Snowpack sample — Buffalo Mountain, Silverthorne, Colorado, USA (1/25/25, 10:11 AM MST)
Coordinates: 39.6222, -106.1139
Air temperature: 22 °F
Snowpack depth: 110 cm
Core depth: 30 cm
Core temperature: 42.8 °F
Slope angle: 12°, slope face: 102°
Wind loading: high
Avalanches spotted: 0
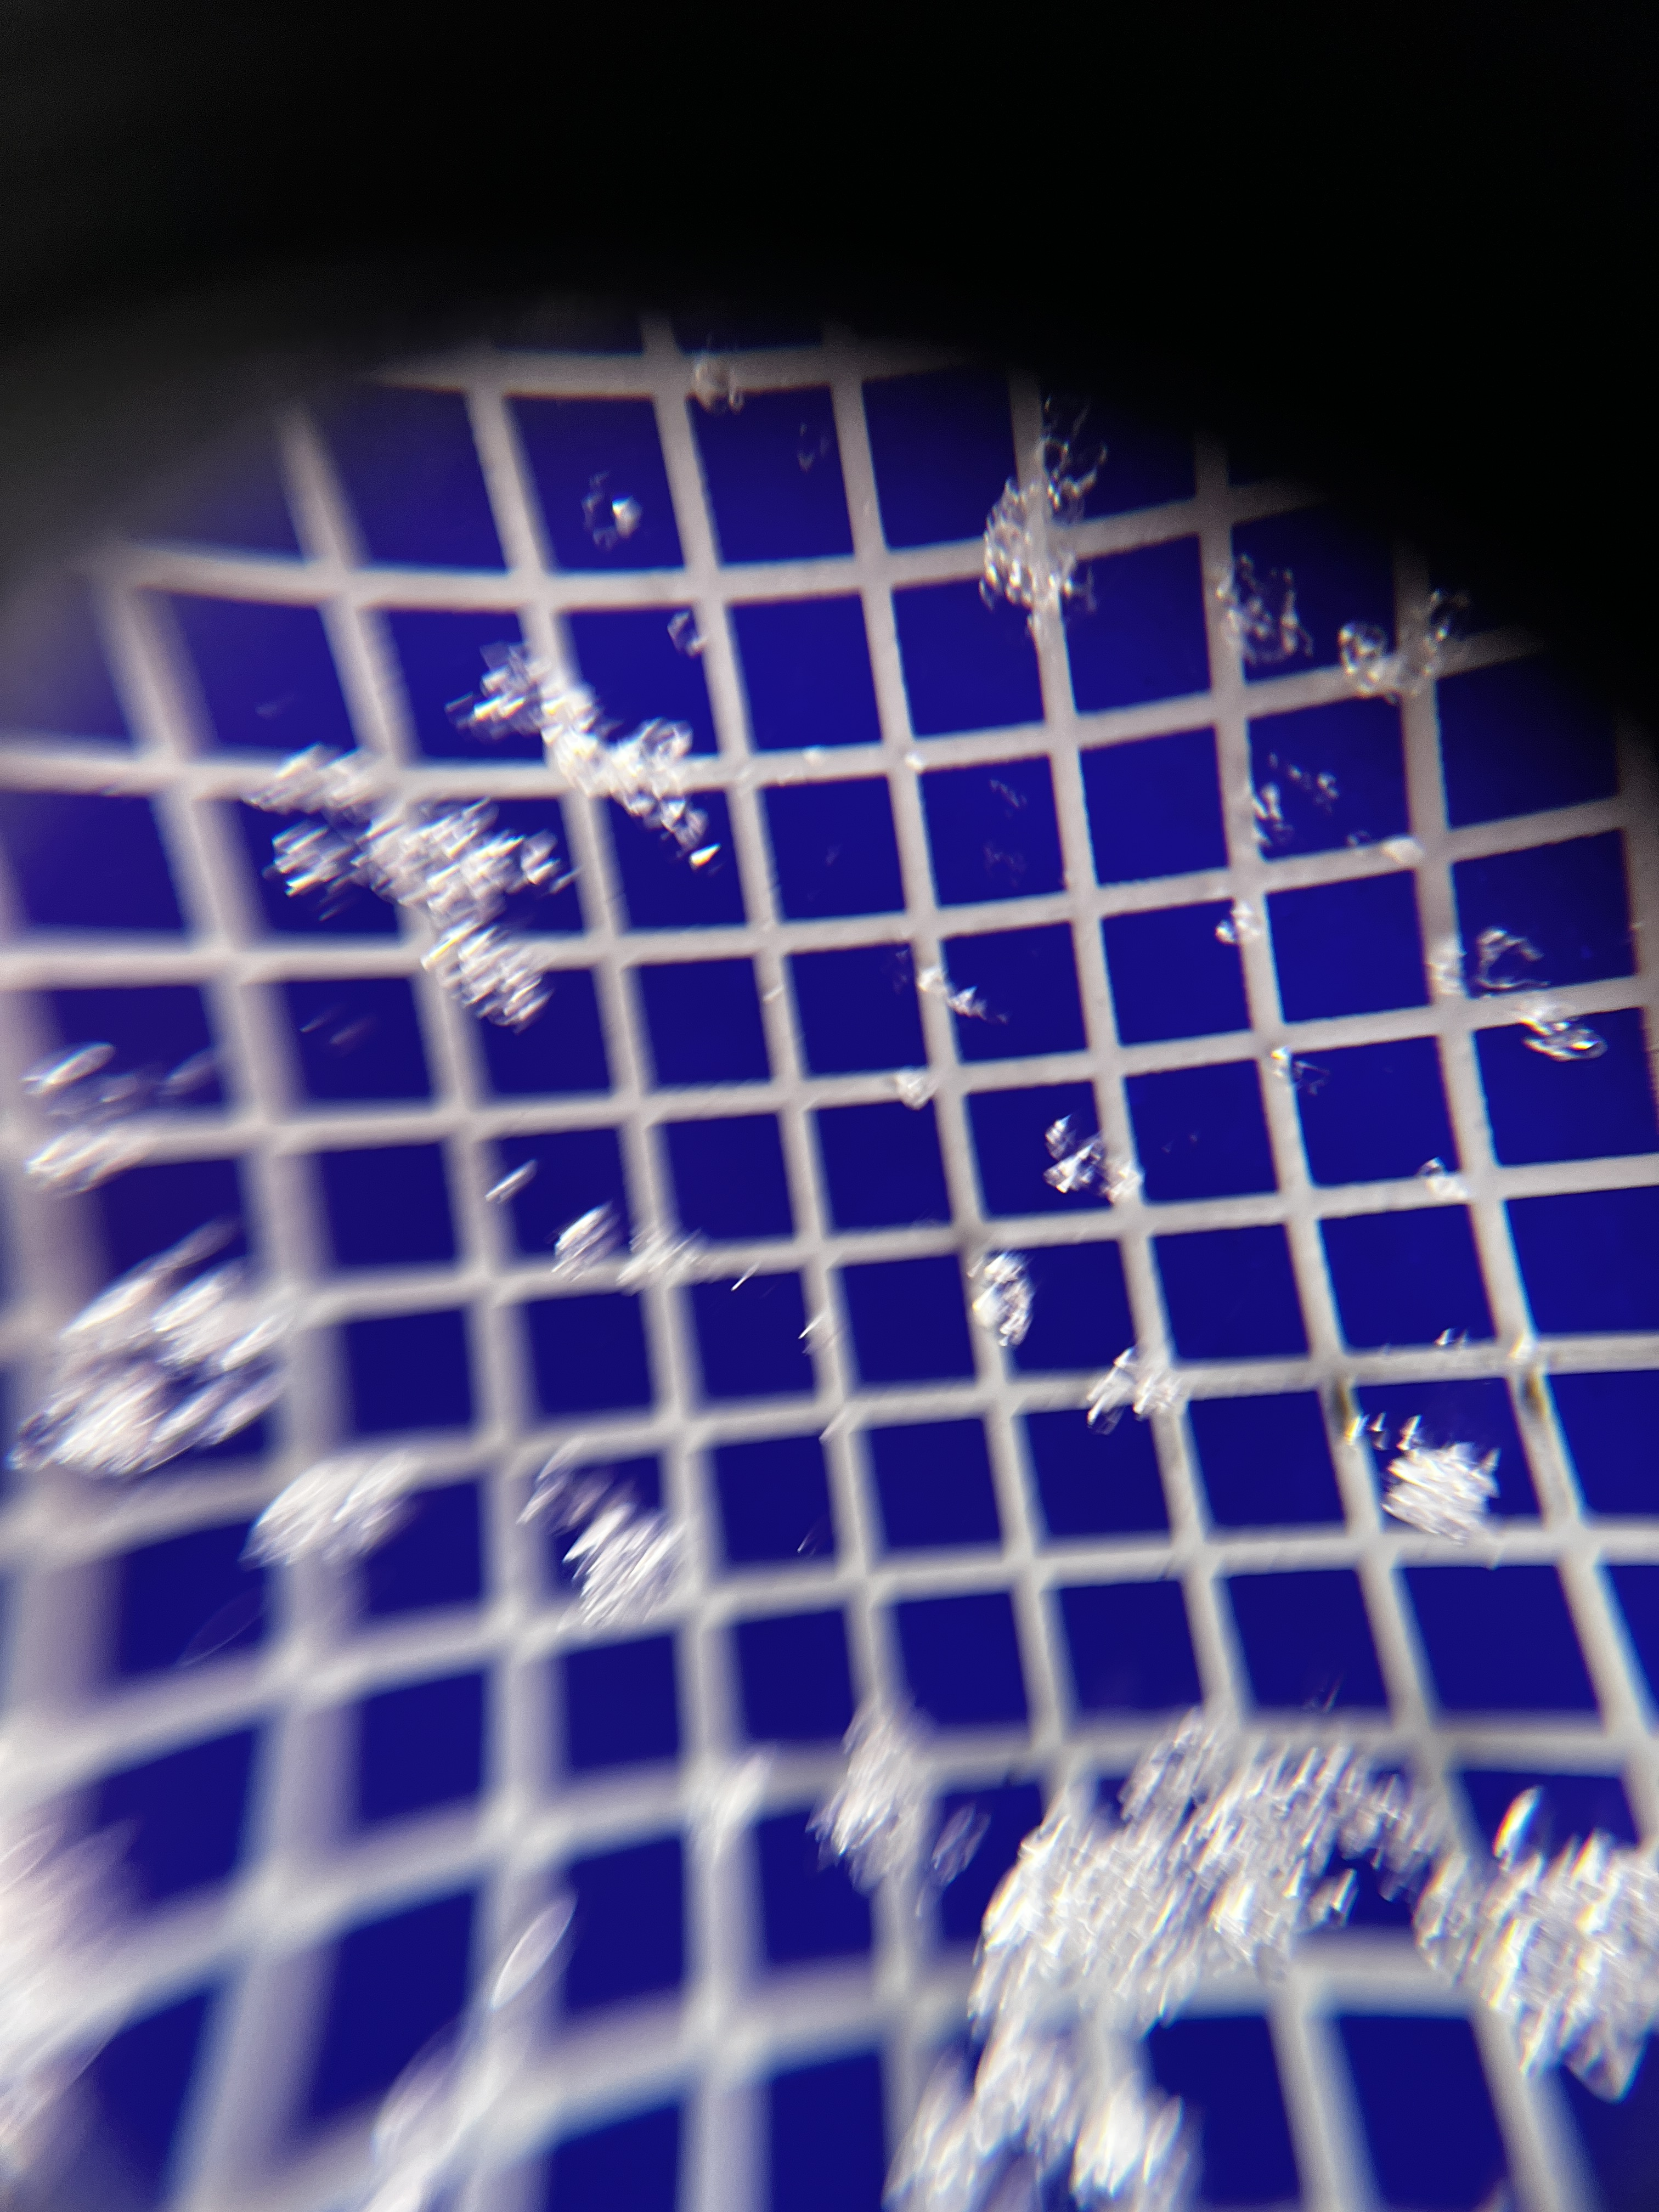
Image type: magnified_profile
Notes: No avalanches nearby, collected on the outskirts of a fire break 15 meters from the treeline, on way to Buffalo and Red Mountain